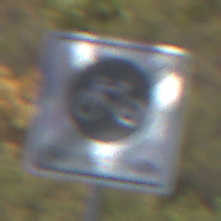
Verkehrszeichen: EndeFahrradstrasse
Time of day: MorningAfternoon
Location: Outdoor (RoadRail)
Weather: PartlyCloudy
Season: NotSpecified
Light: Natural